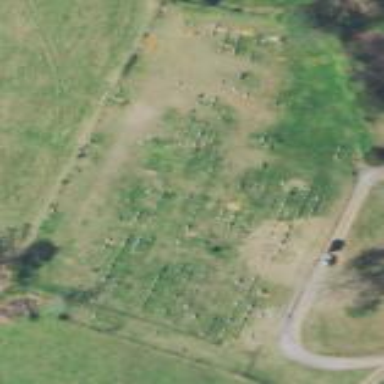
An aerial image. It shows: Cemetery.